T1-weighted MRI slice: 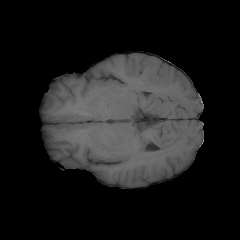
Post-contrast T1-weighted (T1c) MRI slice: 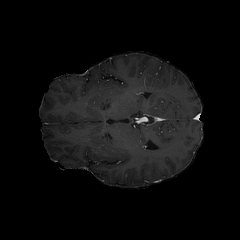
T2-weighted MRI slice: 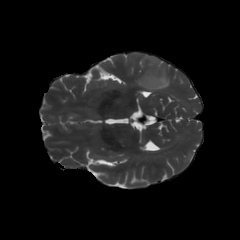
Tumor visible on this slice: yes